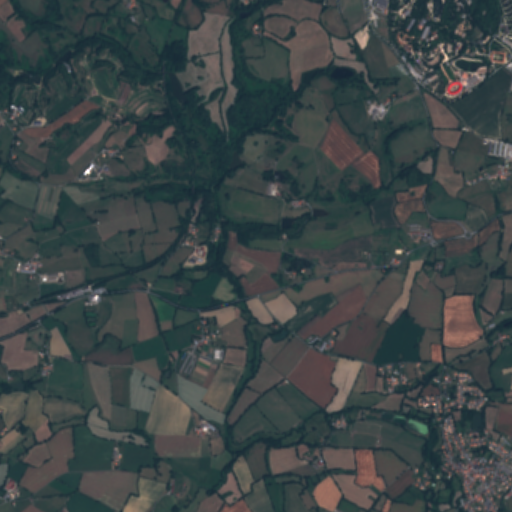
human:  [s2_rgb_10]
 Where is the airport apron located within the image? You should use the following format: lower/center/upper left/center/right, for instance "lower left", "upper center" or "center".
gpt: The airport apron is located in the upper right of the image.
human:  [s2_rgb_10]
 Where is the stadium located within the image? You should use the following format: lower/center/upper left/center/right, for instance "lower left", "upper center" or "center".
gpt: The stadium is located in the upper right of the image.
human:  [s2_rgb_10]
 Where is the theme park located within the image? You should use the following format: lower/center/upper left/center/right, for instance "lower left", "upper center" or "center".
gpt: The theme park is located in the upper right of the image.
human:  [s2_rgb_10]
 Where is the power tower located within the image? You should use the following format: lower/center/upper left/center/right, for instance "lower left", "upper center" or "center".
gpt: There is no power tower in the image.